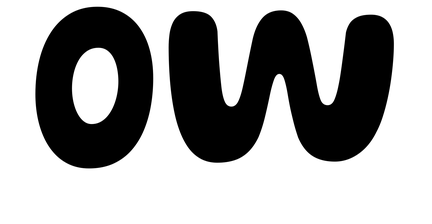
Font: Gluten_SemiBold